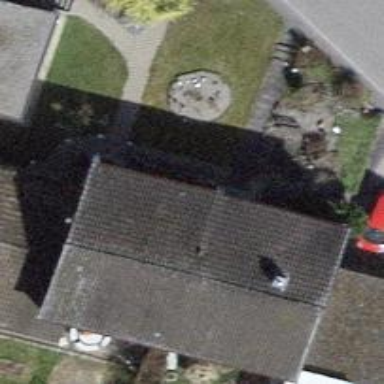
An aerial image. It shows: Building with tiled roof.